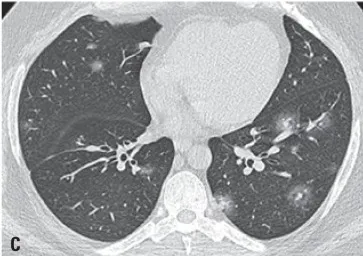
Halo sign. Axial . Lower. Lung fields, representing the halo sign. Other nodular opacities with ground-glass attenuation can be seen.
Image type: radiology (ct)